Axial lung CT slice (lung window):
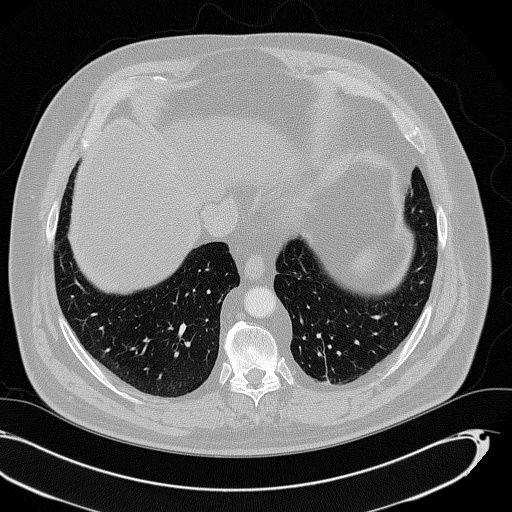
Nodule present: no